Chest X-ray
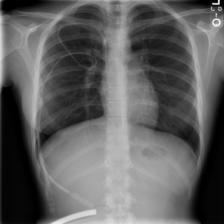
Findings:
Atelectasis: negative
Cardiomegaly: negative
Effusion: negative
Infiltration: negative
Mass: negative
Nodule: negative
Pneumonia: negative
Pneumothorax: negative
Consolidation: negative
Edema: negative
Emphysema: negative
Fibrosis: negative
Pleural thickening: negative
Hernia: negative